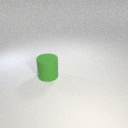
large green rubber cylinder